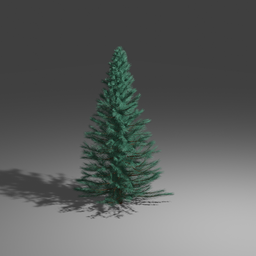
Label: nature